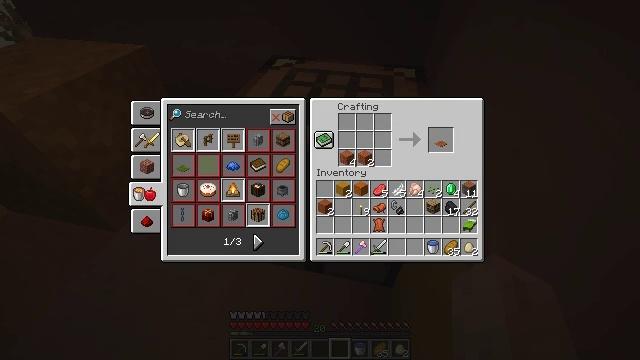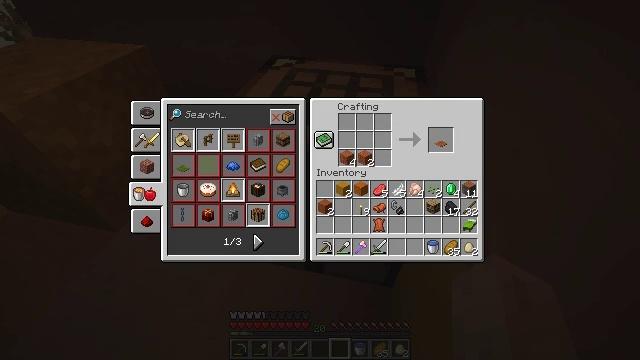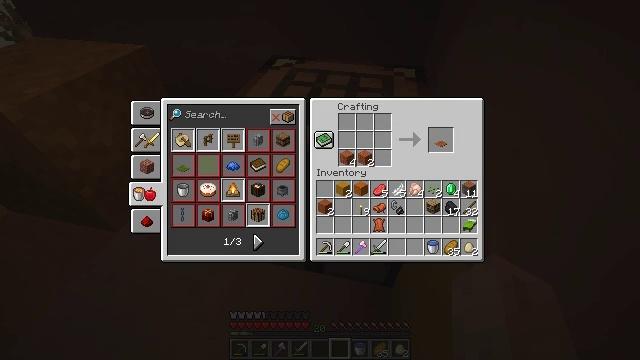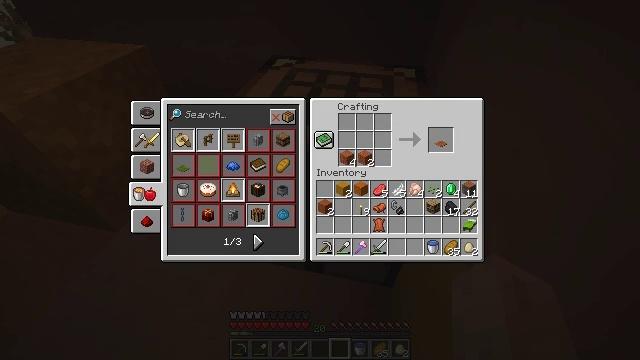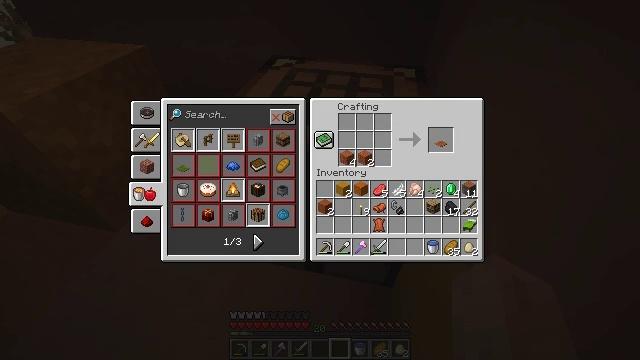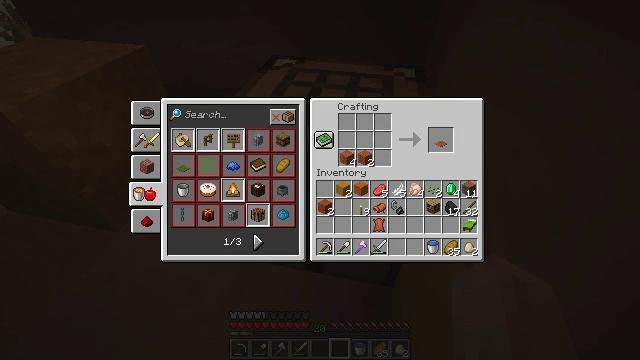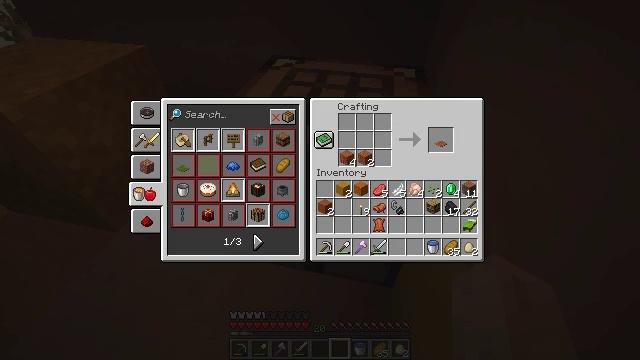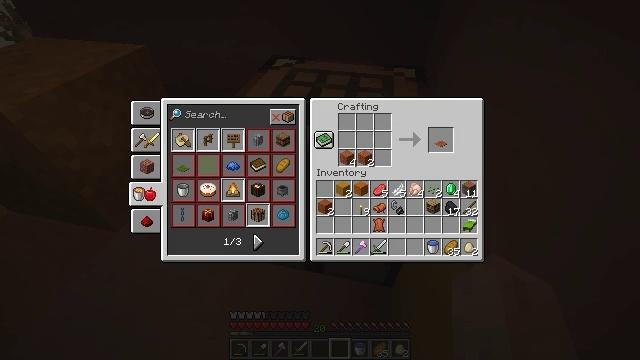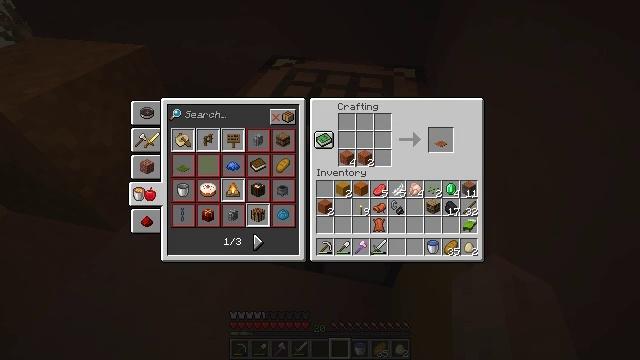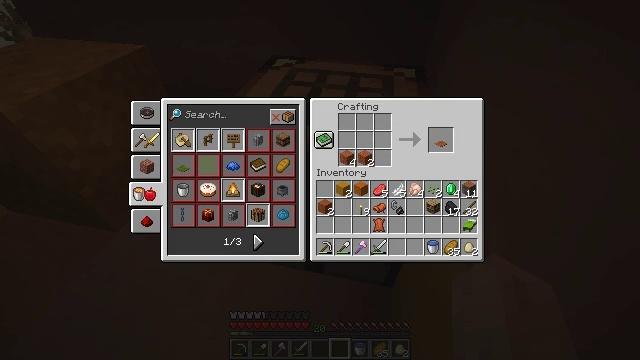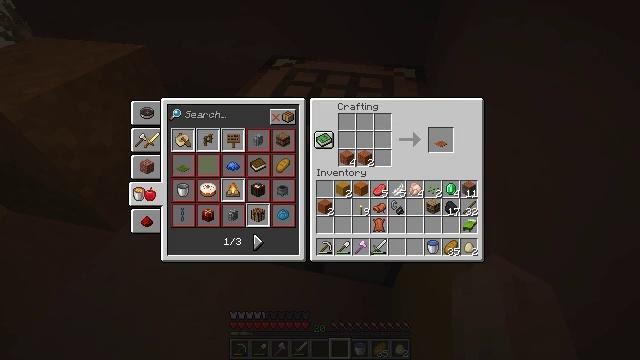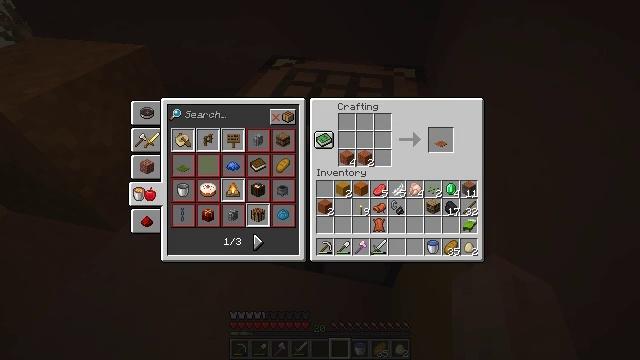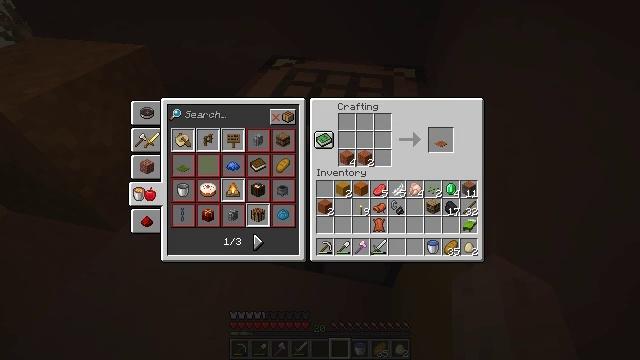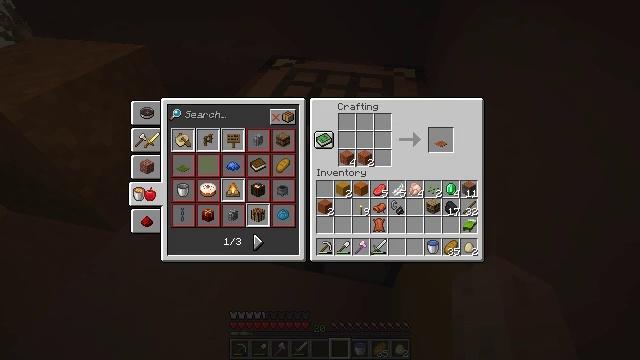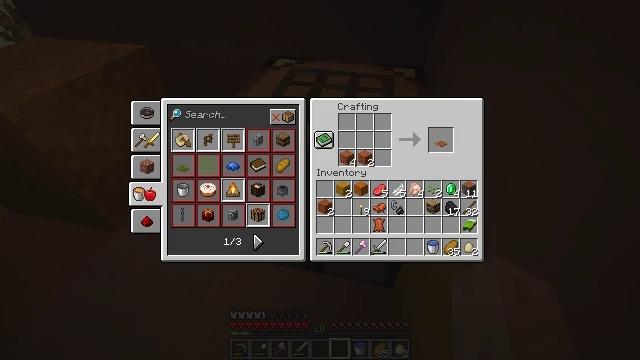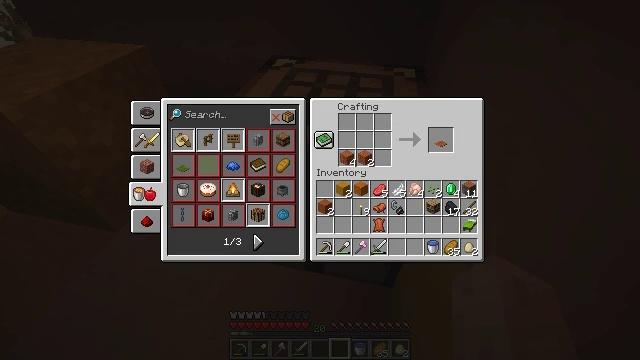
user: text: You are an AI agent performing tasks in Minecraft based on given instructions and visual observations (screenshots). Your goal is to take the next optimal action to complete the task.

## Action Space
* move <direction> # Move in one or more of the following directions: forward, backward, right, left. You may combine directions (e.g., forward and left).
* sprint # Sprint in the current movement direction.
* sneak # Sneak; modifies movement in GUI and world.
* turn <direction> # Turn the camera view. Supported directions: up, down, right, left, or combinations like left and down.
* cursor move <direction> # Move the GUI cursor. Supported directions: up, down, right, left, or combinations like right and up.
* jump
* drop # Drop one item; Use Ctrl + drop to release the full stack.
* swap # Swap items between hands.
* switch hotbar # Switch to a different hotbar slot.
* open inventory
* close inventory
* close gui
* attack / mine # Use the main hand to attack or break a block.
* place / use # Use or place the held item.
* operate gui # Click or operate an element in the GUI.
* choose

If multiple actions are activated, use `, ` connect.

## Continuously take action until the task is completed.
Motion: motion action
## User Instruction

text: Craft multiple acacia slabs from acacia planks.
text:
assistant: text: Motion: no_op
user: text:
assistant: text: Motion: no_op
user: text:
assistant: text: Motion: no_op
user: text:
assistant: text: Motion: no_op
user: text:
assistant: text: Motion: no_op
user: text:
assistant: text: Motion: no_op
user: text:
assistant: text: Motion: no_op
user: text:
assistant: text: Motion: no_op
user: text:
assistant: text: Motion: no_op
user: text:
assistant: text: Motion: no_op
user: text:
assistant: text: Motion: no_op
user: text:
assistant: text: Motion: no_op
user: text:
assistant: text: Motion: no_op
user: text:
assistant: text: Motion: no_op
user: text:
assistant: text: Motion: no_op
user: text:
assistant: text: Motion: no_op
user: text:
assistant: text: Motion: no_op
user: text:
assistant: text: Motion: no_op
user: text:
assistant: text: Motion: no_op
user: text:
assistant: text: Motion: no_op
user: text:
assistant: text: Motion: no_op
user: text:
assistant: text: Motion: no_op
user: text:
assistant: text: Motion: no_op
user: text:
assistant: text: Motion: no_op
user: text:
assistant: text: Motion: no_op
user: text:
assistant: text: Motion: no_op
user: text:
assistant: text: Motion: no_op
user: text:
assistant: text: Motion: no_op
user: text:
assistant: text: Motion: no_op
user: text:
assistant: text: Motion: no_op